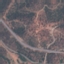
Label: Highway